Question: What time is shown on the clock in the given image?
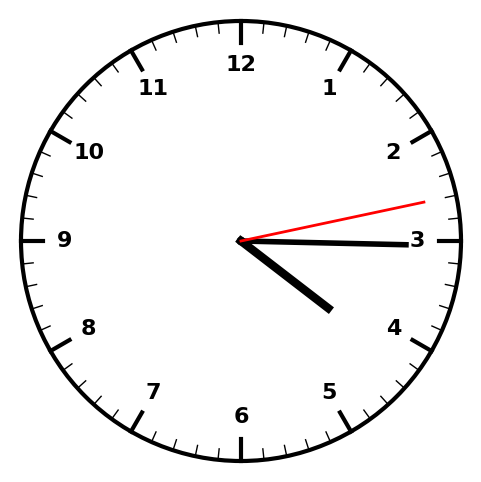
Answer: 04:15:13